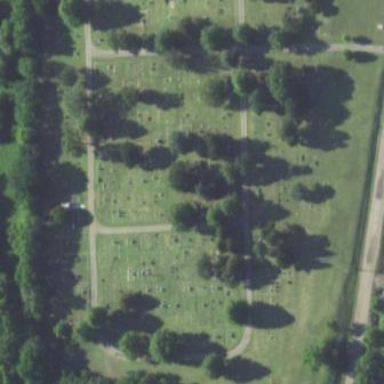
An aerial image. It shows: Cemetery.